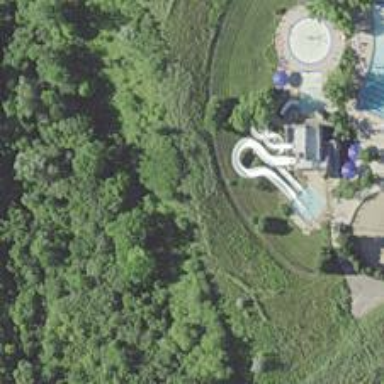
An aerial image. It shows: Tuber slide located in leisure land area.